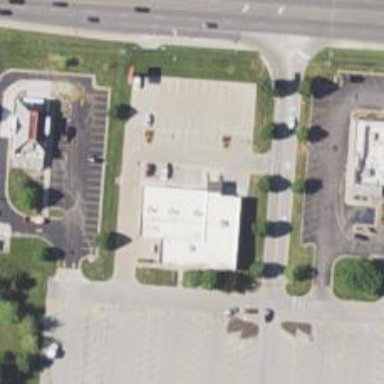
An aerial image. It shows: Healthcare clinic.